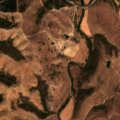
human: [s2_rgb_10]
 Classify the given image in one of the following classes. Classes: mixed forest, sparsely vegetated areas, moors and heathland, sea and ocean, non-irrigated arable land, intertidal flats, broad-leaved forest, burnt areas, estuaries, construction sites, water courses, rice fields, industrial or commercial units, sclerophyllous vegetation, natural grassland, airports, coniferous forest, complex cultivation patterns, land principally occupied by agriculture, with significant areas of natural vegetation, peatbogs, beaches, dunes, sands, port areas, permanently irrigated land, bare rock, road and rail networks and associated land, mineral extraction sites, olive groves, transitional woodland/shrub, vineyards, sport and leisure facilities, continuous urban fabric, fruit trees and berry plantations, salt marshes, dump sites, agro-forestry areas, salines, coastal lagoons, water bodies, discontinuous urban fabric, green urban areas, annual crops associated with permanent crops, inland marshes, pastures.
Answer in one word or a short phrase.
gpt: non-irrigated arable land, land principally occupied by agriculture, with significant areas of natural vegetation, agro-forestry areas, transitional woodland/shrub